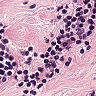
Metastatic tissue present: no